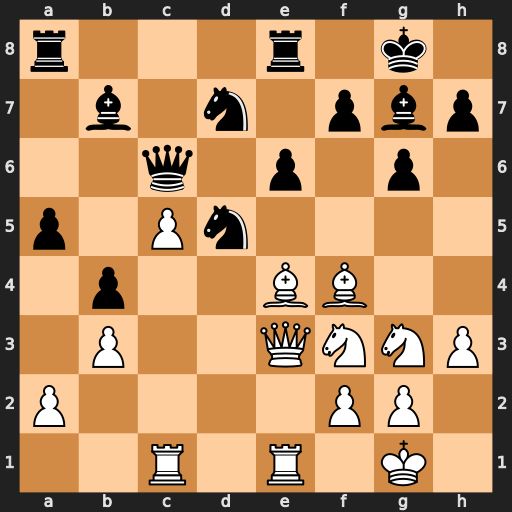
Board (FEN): r3r1k1/1b1n1pbp/2q1p1p1/p1Pn4/1p2BB2/1P2QNNP/P4PP1/2R1R1K1
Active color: w
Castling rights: -
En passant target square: -
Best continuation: Bxd5 exd5 Qxe8+ Rxe8 Rxe8+